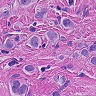
Metastatic tissue present: yes